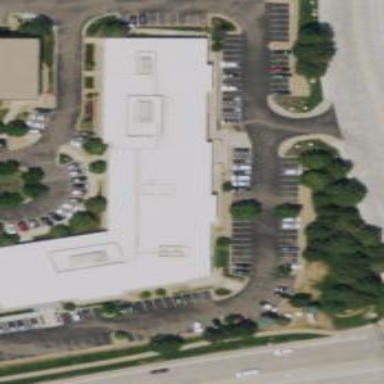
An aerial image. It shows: Parking space.